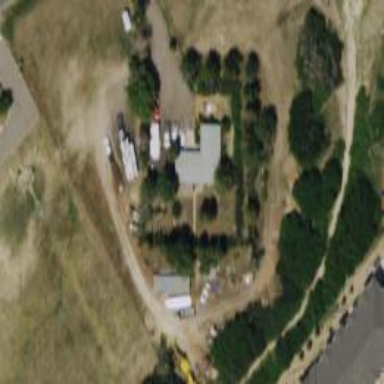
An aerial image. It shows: Farmyard area.